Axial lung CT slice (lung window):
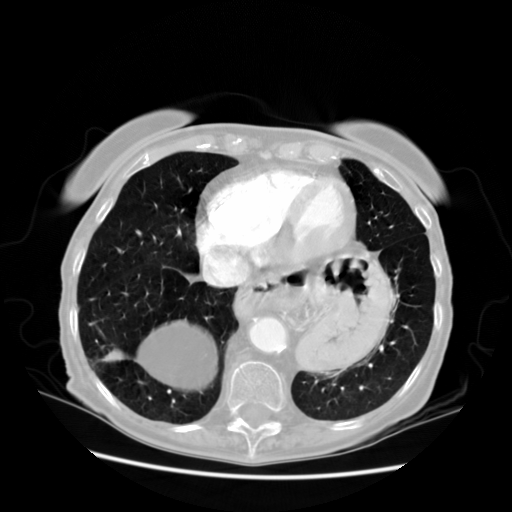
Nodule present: no